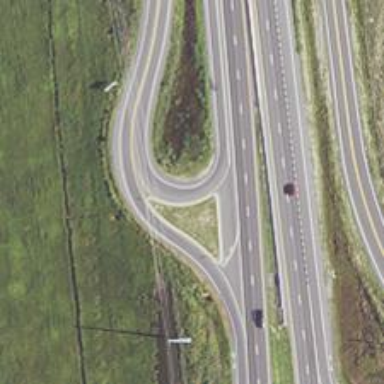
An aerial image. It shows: Trunk link highway.